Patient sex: M
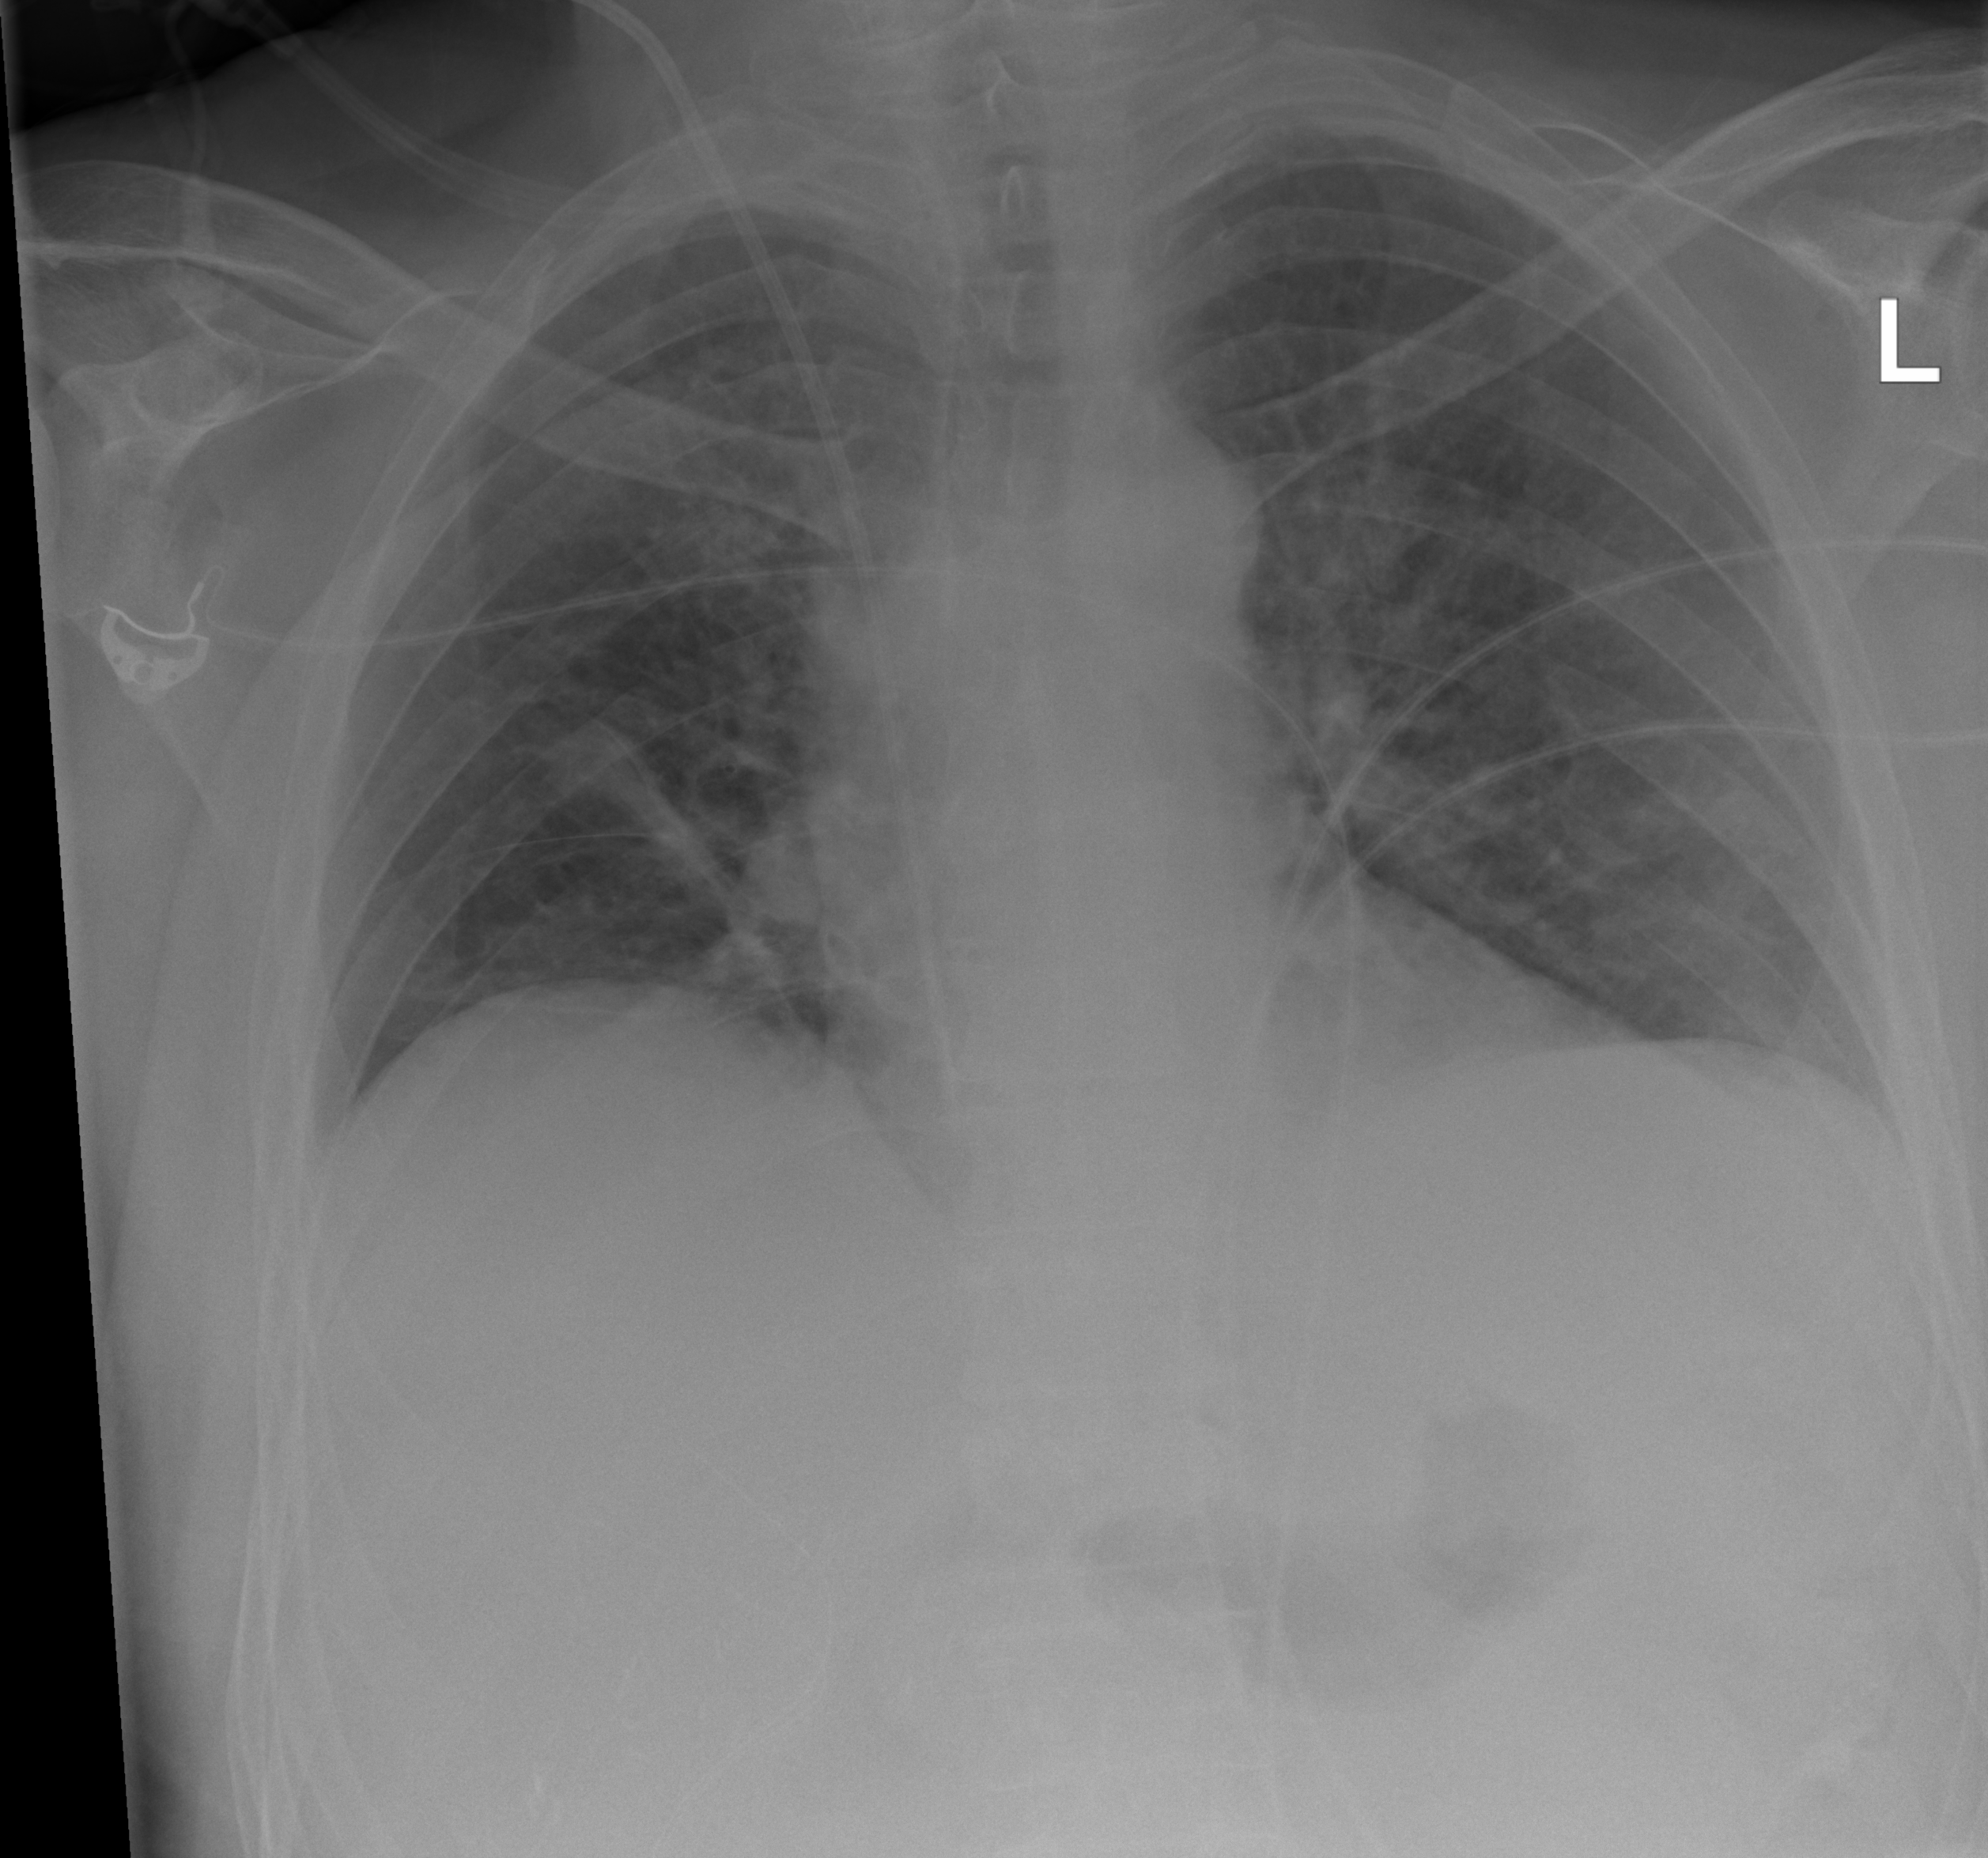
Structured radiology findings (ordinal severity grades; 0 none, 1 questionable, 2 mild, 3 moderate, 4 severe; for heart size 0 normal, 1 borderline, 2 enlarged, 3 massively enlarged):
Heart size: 0
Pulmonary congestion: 2
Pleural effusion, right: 0
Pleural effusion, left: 0
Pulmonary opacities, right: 0
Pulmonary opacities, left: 0
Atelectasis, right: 2
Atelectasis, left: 0